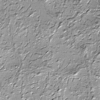
Label: not_dusty